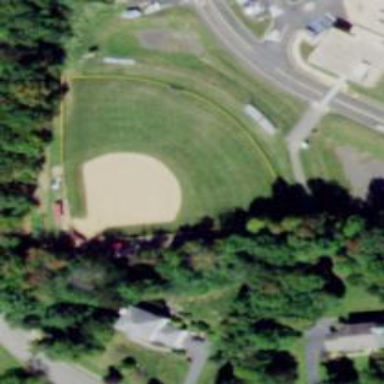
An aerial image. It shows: Softball pitch designated for baseball sports.